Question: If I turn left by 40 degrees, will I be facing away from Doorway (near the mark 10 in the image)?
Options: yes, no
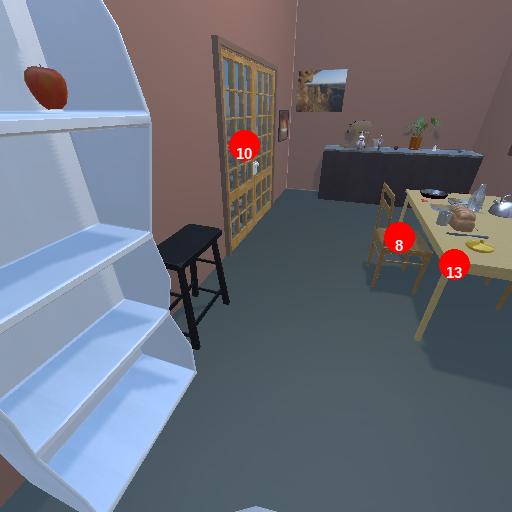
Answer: yes